Question: I am using gcc 4.7.2
With the following code:
'''
#include <iostream>
using namespace std;
int main()
{
string x="hello";
int y=1;
x=x+y;
cout<<x;
return 0;
}
'''
I get error:
'''
g++ test.cpp -o test
test.cpp: In function 'int main()':
test.cpp:8:6: error: no match for 'operator+' in 'x + y'
test.cpp:8:6: note: candidates are:
In file included from /usr/include/c++/4.7/bits/stl_algobase.h:68:0,
from /usr/include/c++/4.7/bits/char_traits.h:41,
from /usr/include/c++/4.7/ios:41,
from /usr/include/c++/4.7/ostream:40,
from /usr/include/c++/4.7/iostream:40,
from test.cpp:1:
/usr/include/c++/4.7/bits/stl_iterator.h:335:5: note: template<class _Iterator> std::reverse_iterator<_Iterator> std::operator+(typename std::reverse_iterator<_Iterator>::difference_type, const std::reverse_iterator<_Iterator>&)
/usr/include/c++/4.7/bits/stl_iterator.h:335:5: note: template argument deduction/substitution failed:
test.cpp:8:6: note: mismatched types 'const std::reverse_iterator<_Iterator>' and 'int'
In file included from /usr/include/c++/4.7/string:54:0,
from /usr/include/c++/4.7/bits/locale_classes.h:42,
from /usr/include/c++/4.7/bits/ios_base.h:43,
from /usr/include/c++/4.7/ios:43,
from /usr/include/c++/4.7/ostream:40,
from /usr/include/c++/4.7/iostream:40,
from test.cpp:1:
/usr/include/c++/4.7/bits/basic_string.h:2362:5: note: template<class _CharT, class _Traits, class _Alloc> std::basic_string<_CharT, _Traits, _Alloc> std::operator+(const std::basic_string<_CharT, _Traits, _Alloc>&, const std::basic_string<_CharT, _Traits, _Alloc>&)
/usr/include/c++/4.7/bits/basic_string.h:2362:5: note: template argument deduction/substitution failed:
test.cpp:8:6: note: mismatched types 'const std::basic_string<_CharT, _Traits, _Alloc>' and 'int'
In file included from /usr/include/c++/4.7/string:55:0,
from /usr/include/c++/4.7/bits/locale_classes.h:42,
from /usr/include/c++/4.7/bits/ios_base.h:43,
from /usr/include/c++/4.7/ios:43,
from /usr/include/c++/4.7/ostream:40,
from /usr/include/c++/4.7/iostream:40,
from test.cpp:1:
/usr/include/c++/4.7/bits/basic_string.tcc:694:5: note: template<class _CharT, class _Traits, class _Alloc> std::basic_string<_CharT, _Traits, _Alloc> std::operator+(const _CharT*, const std::basic_string<_CharT, _Traits, _Alloc>&)
/usr/include/c++/4.7/bits/basic_string.tcc:694:5: note: template argument deduction/substitution failed:
test.cpp:8:6: note: mismatched types 'const _CharT*' and 'std::basic_string<char>'
In file included from /usr/include/c++/4.7/string:55:0,
from /usr/include/c++/4.7/bits/locale_classes.h:42,
from /usr/include/c++/4.7/bits/ios_base.h:43,
from /usr/include/c++/4.7/ios:43,
from /usr/include/c++/4.7/ostream:40,
from /usr/include/c++/4.7/iostream:40,
from test.cpp:1:
/usr/include/c++/4.7/bits/basic_string.tcc:710:5: note: template<class _CharT, class _Traits, class _Alloc> std::basic_string<_CharT, _Traits, _Alloc> std::operator+(_CharT, const std::basic_string<_CharT, _Traits, _Alloc>&)
/usr/include/c++/4.7/bits/basic_string.tcc:710:5: note: template argument deduction/substitution failed:
test.cpp:8:6: note: mismatched types 'const std::basic_string<_CharT, _Traits, _Alloc>' and 'int'
In file included from /usr/include/c++/4.7/string:54:0,
from /usr/include/c++/4.7/bits/locale_classes.h:42,
from /usr/include/c++/4.7/bits/ios_base.h:43,
from /usr/include/c++/4.7/ios:43,
from /usr/include/c++/4.7/ostream:40,
from /usr/include/c++/4.7/iostream:40,
from test.cpp:1:
/usr/include/c++/4.7/bits/basic_string.h:2399:5: note: template<class _CharT, class _Traits, class _Alloc> std::basic_string<_CharT, _Traits, _Alloc> std::operator+(const std::basic_string<_CharT, _Traits, _Alloc>&, const _CharT*)
/usr/include/c++/4.7/bits/basic_string.h:2399:5: note: template argument deduction/substitution failed:
test.cpp:8:6: note: mismatched types 'const _CharT*' and 'int'
In file included from /usr/include/c++/4.7/string:54:0,
from /usr/include/c++/4.7/bits/locale_classes.h:42,
from /usr/include/c++/4.7/bits/ios_base.h:43,
from /usr/include/c++/4.7/ios:43,
from /usr/include/c++/4.7/ostream:40,
from /usr/include/c++/4.7/iostream:40,
from test.cpp:1:
/usr/include/c++/4.7/bits/basic_string.h:2415:5: note: template<class _CharT, class _Traits, class _Alloc> std::basic_string<_CharT, _Traits, _Alloc> std::operator+(const std::basic_string<_CharT, _Traits, _Alloc>&, _CharT)
/usr/include/c++/4.7/bits/basic_string.h:2415:5: note: template argument deduction/substitution failed:
test.cpp:8:6: note: deduced conflicting types for parameter '_CharT' ('char' and 'int')
In file included from /usr/include/c++/4.7/bits/stl_algobase.h:68:0,
from /usr/include/c++/4.7/bits/char_traits.h:41,
from /usr/include/c++/4.7/ios:41,
from /usr/include/c++/4.7/ostream:40,
from /usr/include/c++/4.7/iostream:40,
from test.cpp:1:
/usr/include/c++/4.7/bits/stl_iterator.h:904:5: note: template<class _Iterator, class _Container> __gnu_cxx::__normal_iterator<_Iterator, _Container> __gnu_cxx::operator+(typename __gnu_cxx::__normal_iterator<_Iterator, _Container>::difference_type, const __gnu_cxx::__normal_iterator<_Iterator, _Container>&)
/usr/include/c++/4.7/bits/stl_iterator.h:904:5: note: template argument deduction/substitution failed:
test.cpp:8:6: note: mismatched types 'const __gnu_cxx::__normal_iterator<_Iterator, _Container>' and 'int'
make: *** [test] Error 1
'''
Whereas with this :
'''
#include <iostream>
using namespace std;
int main()
{
string x="hello";
int y=1;
x+=y;
cout<<x;
return 0;
}
'''
I get the output:

Why this strange behaviour in second case?
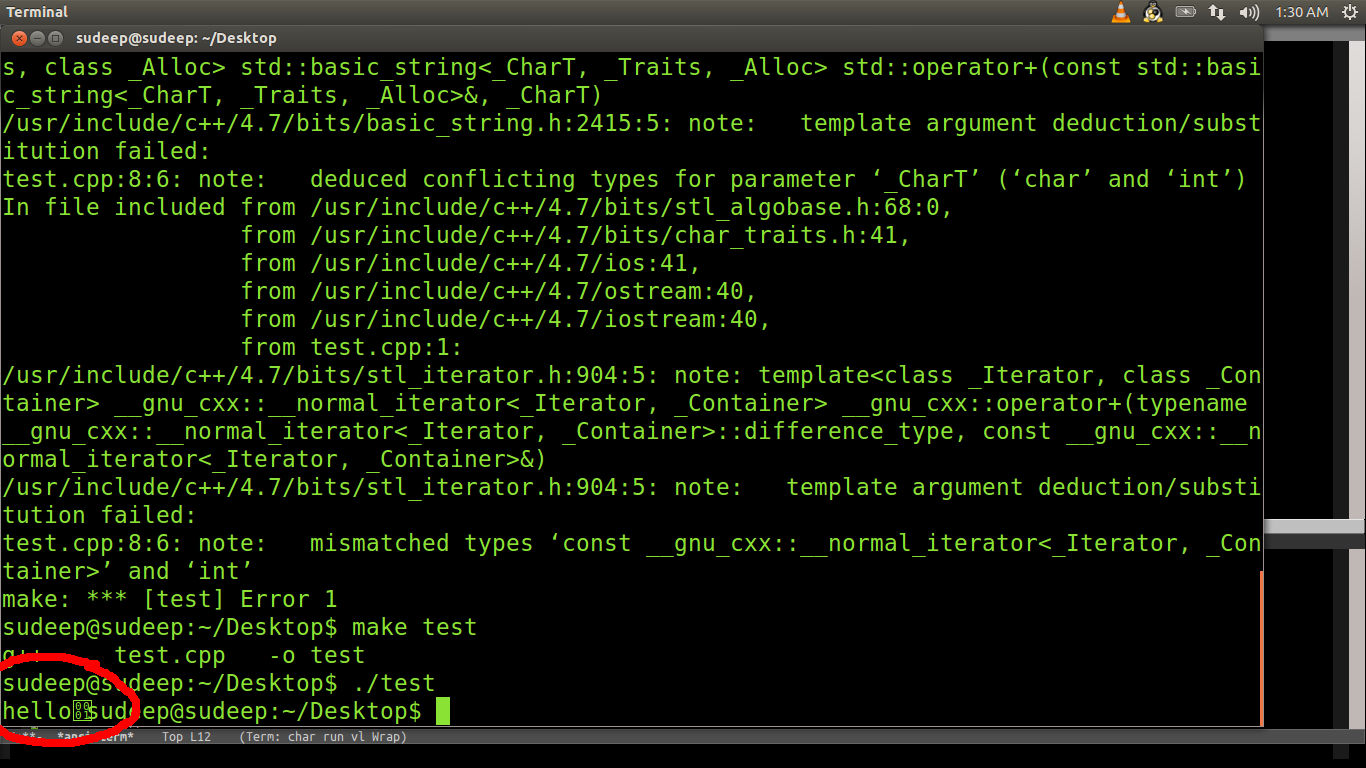
Answer: 'operator+=' works because it is a non-template method of the template class instantiation 'std::string' ('std::string' is a typedef to a template instantiation of 'std::basic_string'). It does something exceedingly unexpected, which is cast that 'int' to a 'char', then treat it as a character.
'operator+' doesn't work because the corresponding overload for the free 'operator+' is:
'''
template<class _CharT, class _Traits, class _Alloc>
std::basic_string<_CharT, _Traits, _Alloc>
std::operator+(
const std::basic_string<_CharT, _Traits, _Alloc>&,
_CharT
)
'''
which does type deduction on both the 'string' type on the scalar 'char' type. Both of these type deductions have equal weight, and there is no consistent type deduction on both! (For 'std::string', it is a 'std::basic_string' with '_CharT'='char', while for 'int', it would only match the above signature if '_CharT'='int')
In your case, your scalar 'char' type is 'int', while your 'std::string' is a 'std::basic_string< char, /*...*/ >' -- and 'char' and 'int' do not match!
The particular error in your template spew is here:
'''
/usr/include/c++/4.7/bits/basic_string.h:2415:5: note: template<class _CharT, class _Traits, class _Alloc> std::basic_string<_CharT, _Traits, _Alloc> std::operator+(const std::basic_string<_CharT, _Traits, _Alloc>&, _CharT)
/usr/include/c++/4.7/bits/basic_string.h:2415:5: note: template argument deduction/substitution failed:
test.cpp:8:6: note: deduced conflicting types for parameter '_CharT' ('char' and 'int')
'''
We could disable 'string += int' by changing 'operator+=' into a template function with similar rules. This might be less surprising. But it isn't what the standard says.